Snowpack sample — Snodgrass Mountain, Crested Butte, Colorado (2/4/25, 12:06 PM MST)
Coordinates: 38.923, -106.968
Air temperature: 35 °F
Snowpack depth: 80 cm
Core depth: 60 cm
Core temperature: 32 °F
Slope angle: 14°, slope face: 78°
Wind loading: low
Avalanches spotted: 0
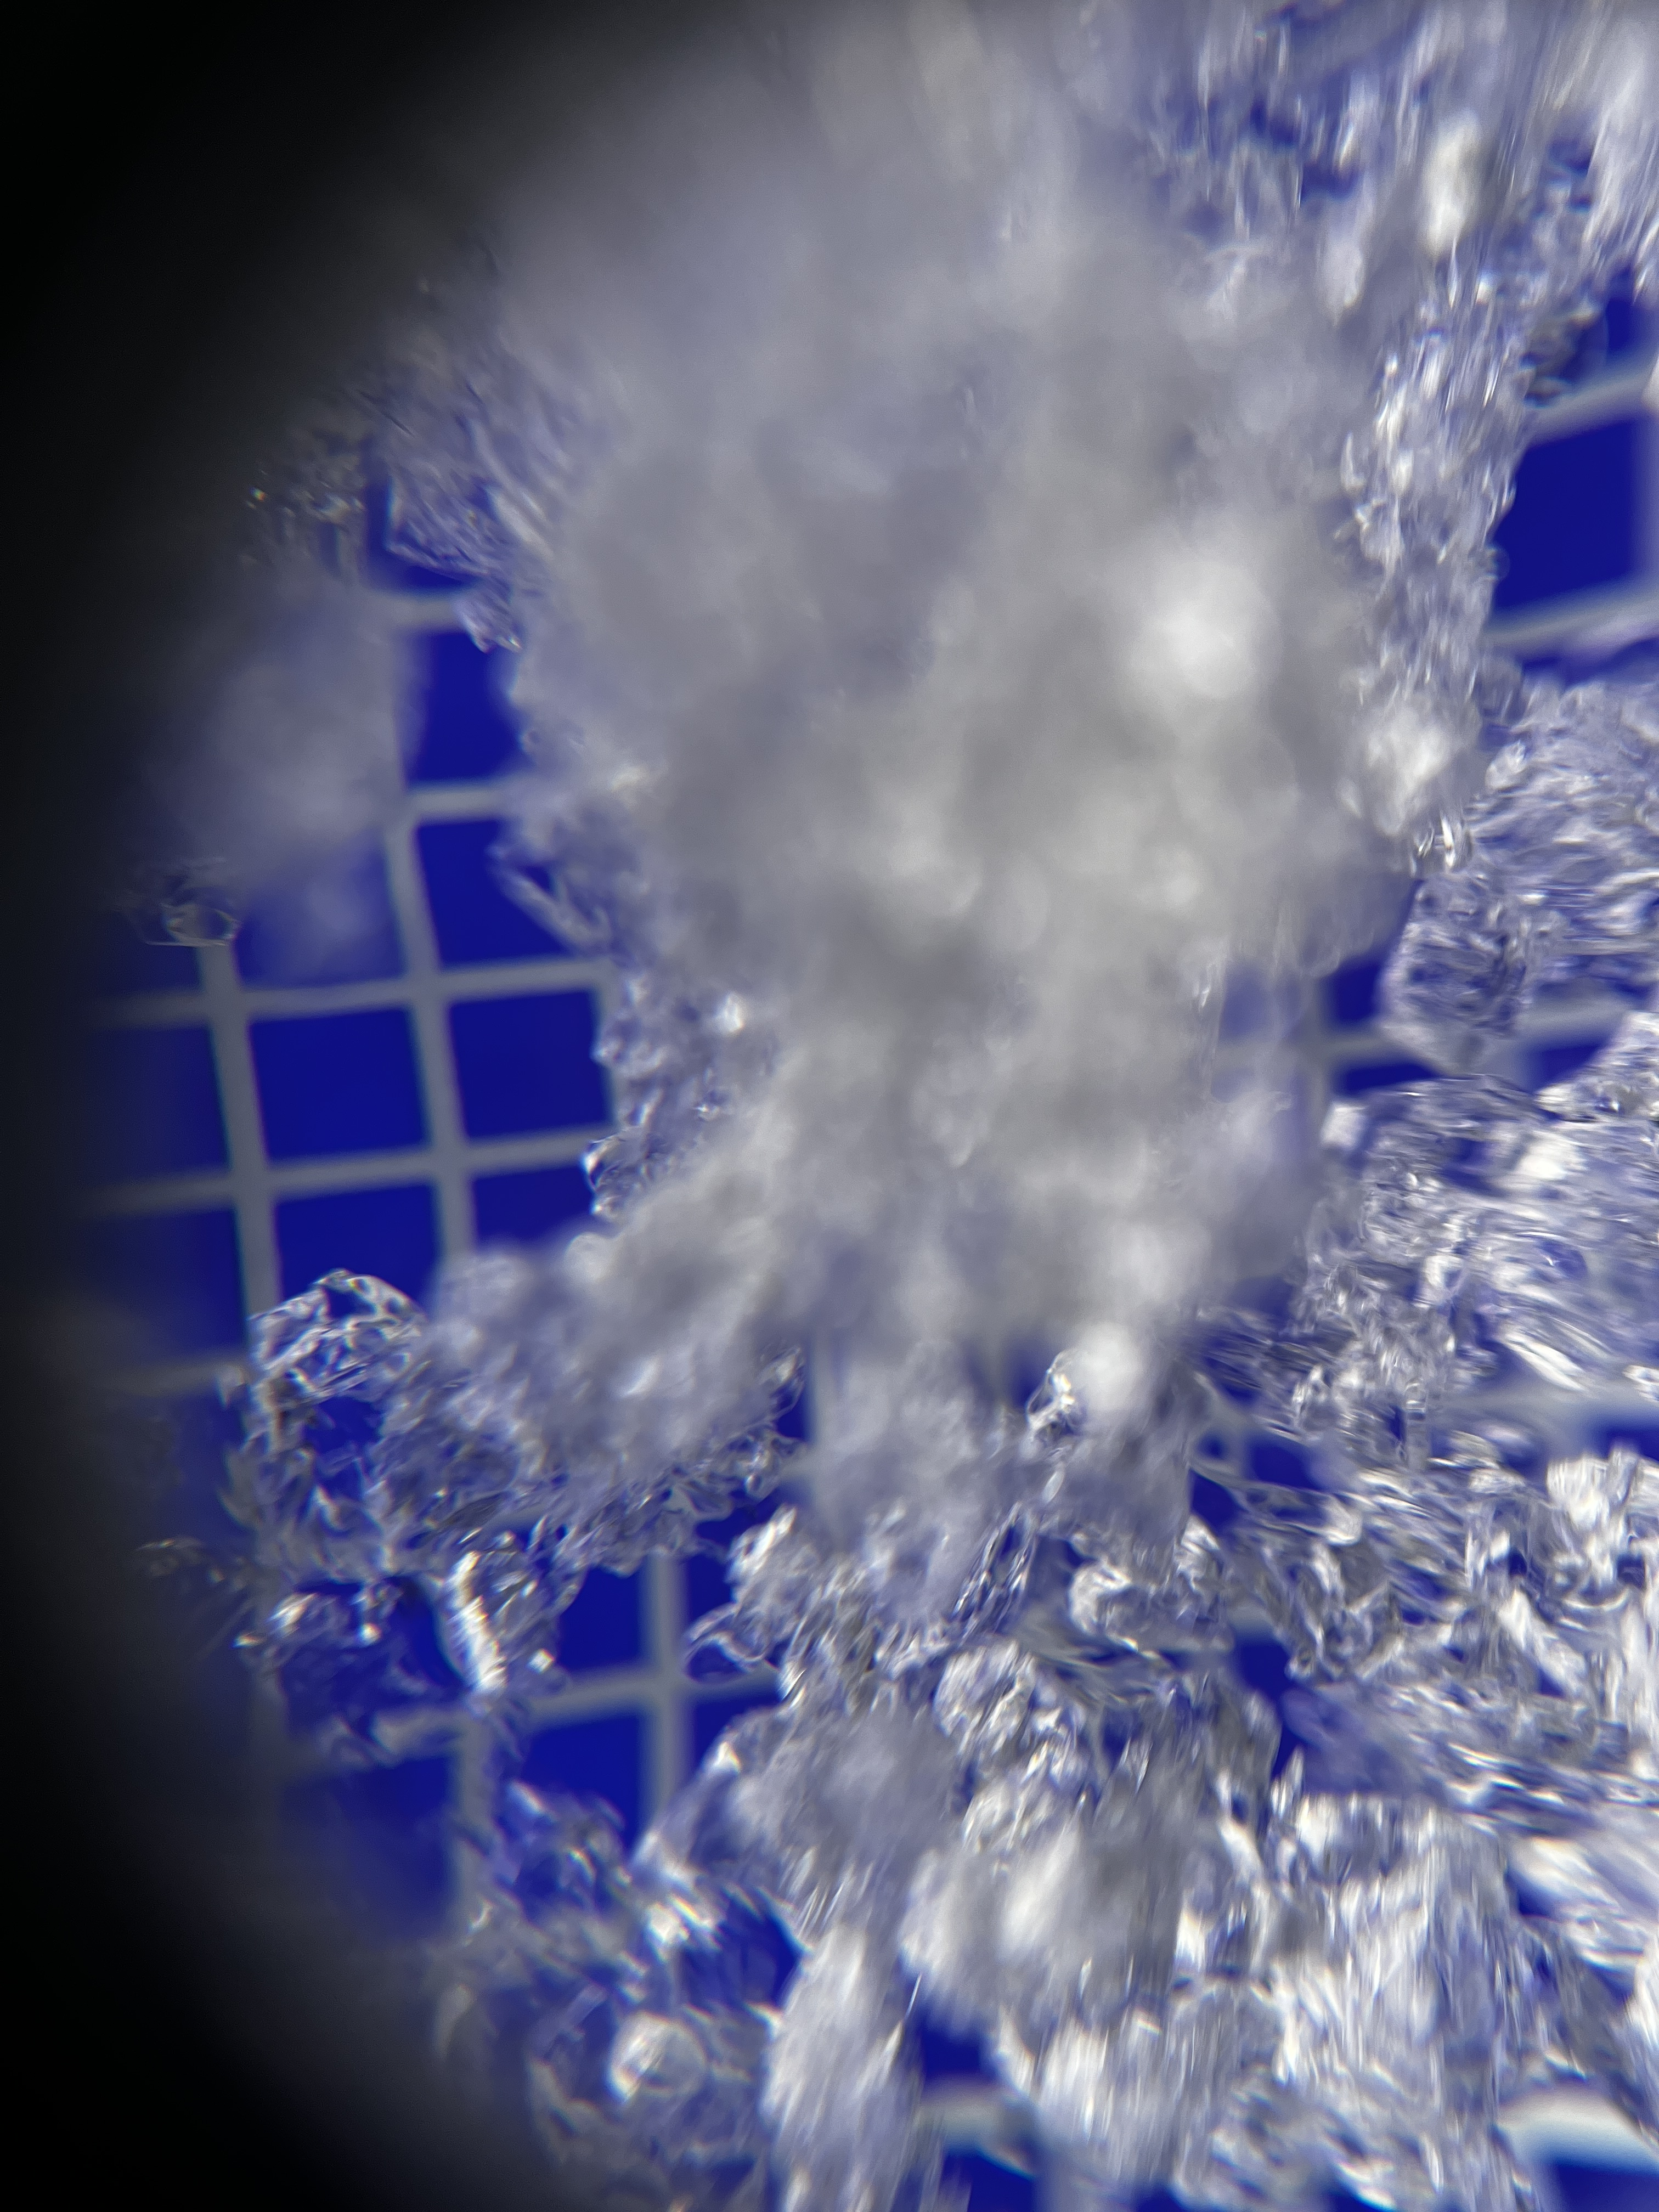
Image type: magnified_profile
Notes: No avalanches nearby, unusually warm weather for the last month reported by residents, Collected 25 yards from treeline